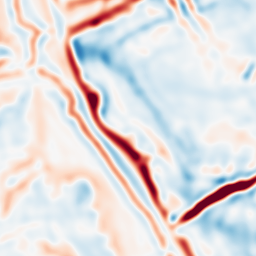
Category: multiscale
Decomposition family: log
Decomposition parameters: sigma: 5
Upsampling method: quadratic
Upsampling parameters: scale: 8
Upsampling scale: 8